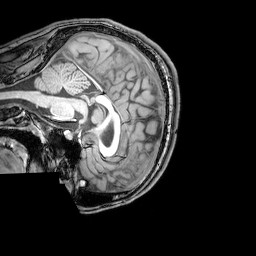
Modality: T1w
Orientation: sagittal
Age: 20
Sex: male
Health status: healthy
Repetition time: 0.081 s
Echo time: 0.037 s